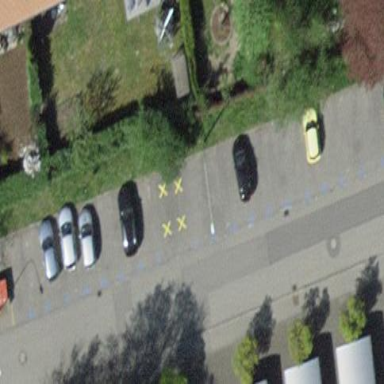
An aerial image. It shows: Street-side parking area.